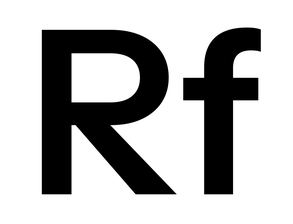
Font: InstrumentSans_SemiBold